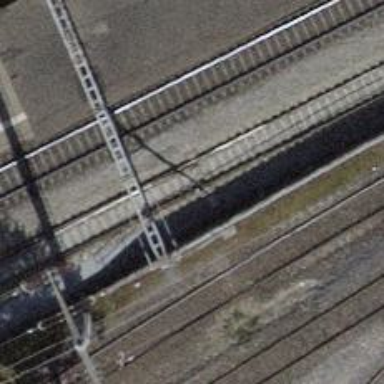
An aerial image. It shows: Railway siding with one electrified track and contact line for powering the train.